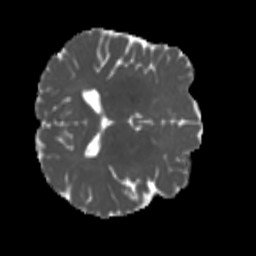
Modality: MD
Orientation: axial
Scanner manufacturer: siemens
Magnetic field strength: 3 T
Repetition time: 4 s
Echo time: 0.0594 s